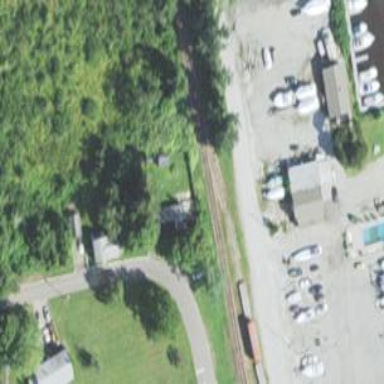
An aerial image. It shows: Railway siding for service.